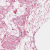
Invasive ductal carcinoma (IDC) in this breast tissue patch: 0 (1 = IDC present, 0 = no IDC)